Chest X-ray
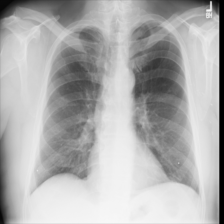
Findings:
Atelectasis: negative
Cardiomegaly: negative
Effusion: negative
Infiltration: negative
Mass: negative
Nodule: negative
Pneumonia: negative
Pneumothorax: negative
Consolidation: negative
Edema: negative
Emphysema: positive
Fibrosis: negative
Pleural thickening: negative
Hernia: negative